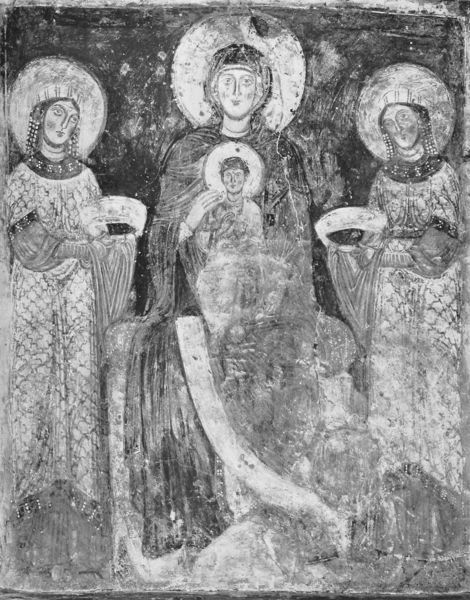
Titel: Santa Pudenziana in Rom
Standort: Rom, S. Pudenziana (EU - I - Latium)
Schlagwörter: himmel, frauen, schmuck, schwarz, weiss, malerei, kirche, gewand, mantel, kind, schalen, thron, fotografie, buch, schoss, heiligenschein, christus, jesus, mittelalter, heilige, fresko, heilig, maria, fresco, ikone, kronen, madonna mit kind, ottonisch, byzanz, nimben, karolingisch, ottonik